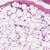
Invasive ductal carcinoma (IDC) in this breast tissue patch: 0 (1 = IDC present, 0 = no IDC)